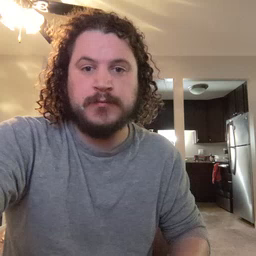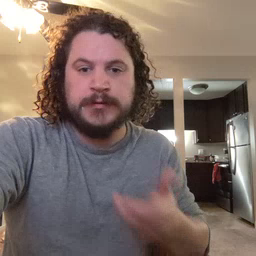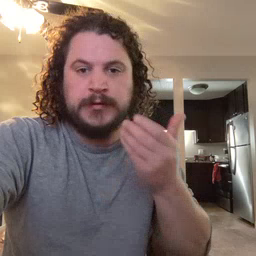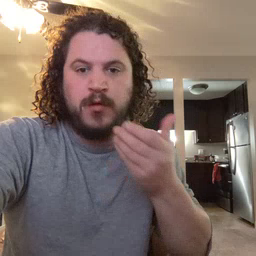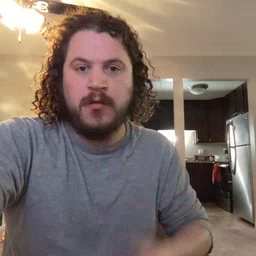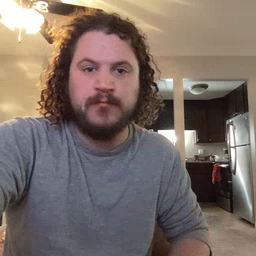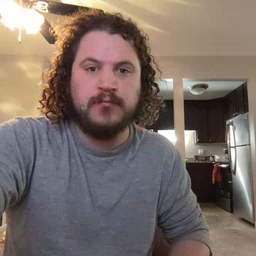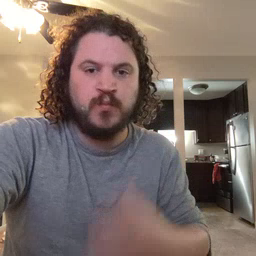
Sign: cereal